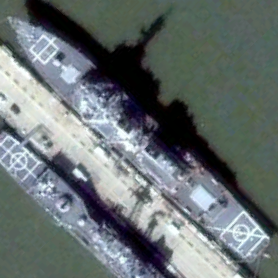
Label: destroyer